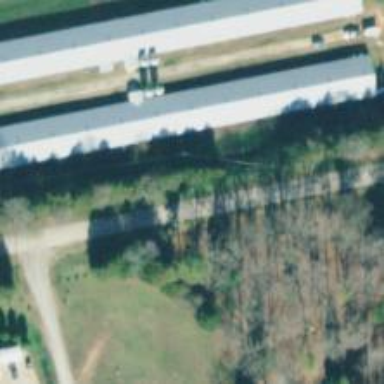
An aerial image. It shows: Poultry house.